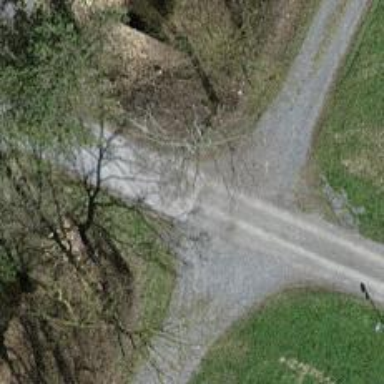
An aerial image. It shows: Gravel track with grade 2 quality.